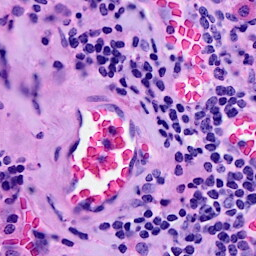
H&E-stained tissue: Breast